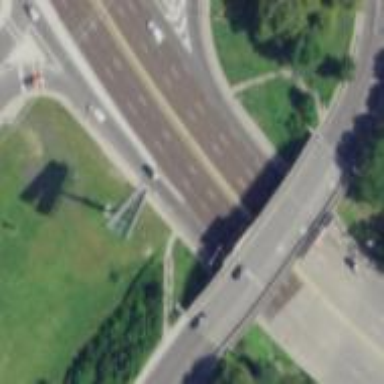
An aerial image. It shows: Motorway junction.